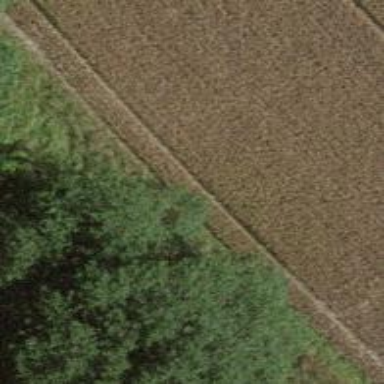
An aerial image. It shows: Agricultural area with deciduous broadleaved trees.